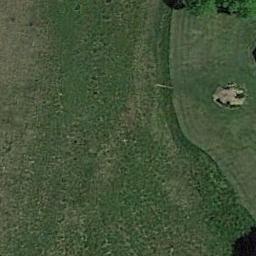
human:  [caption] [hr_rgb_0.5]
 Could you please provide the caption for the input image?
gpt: The entire image is dominated by grass .

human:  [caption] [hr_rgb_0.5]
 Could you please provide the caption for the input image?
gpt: There is no grass in some parts of the meadow .

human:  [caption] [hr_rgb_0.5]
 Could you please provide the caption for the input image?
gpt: The meadow is next to the bare land .

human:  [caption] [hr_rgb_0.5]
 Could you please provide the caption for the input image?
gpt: This meadow has different sparsity in different places .

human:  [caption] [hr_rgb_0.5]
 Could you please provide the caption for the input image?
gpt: There are some bare land on the green meadow .